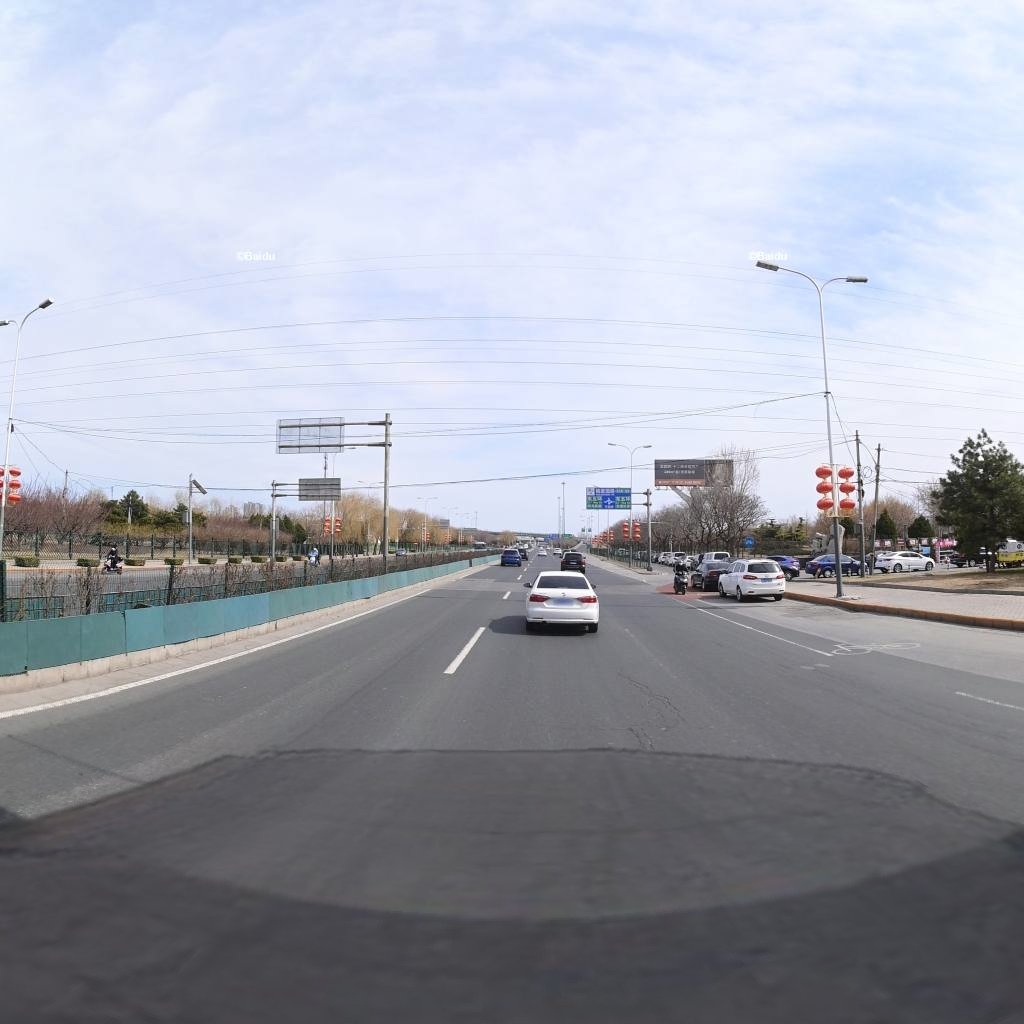
Region: Chaoyang
Road damage annotations: transverse patch, alligator crack